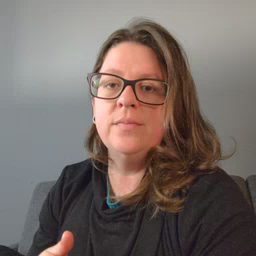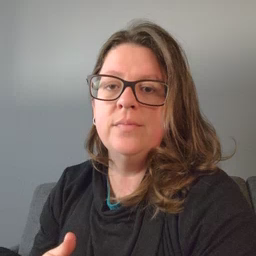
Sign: can